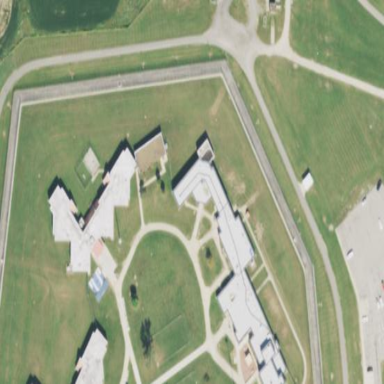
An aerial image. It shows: Prison building.